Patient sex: M
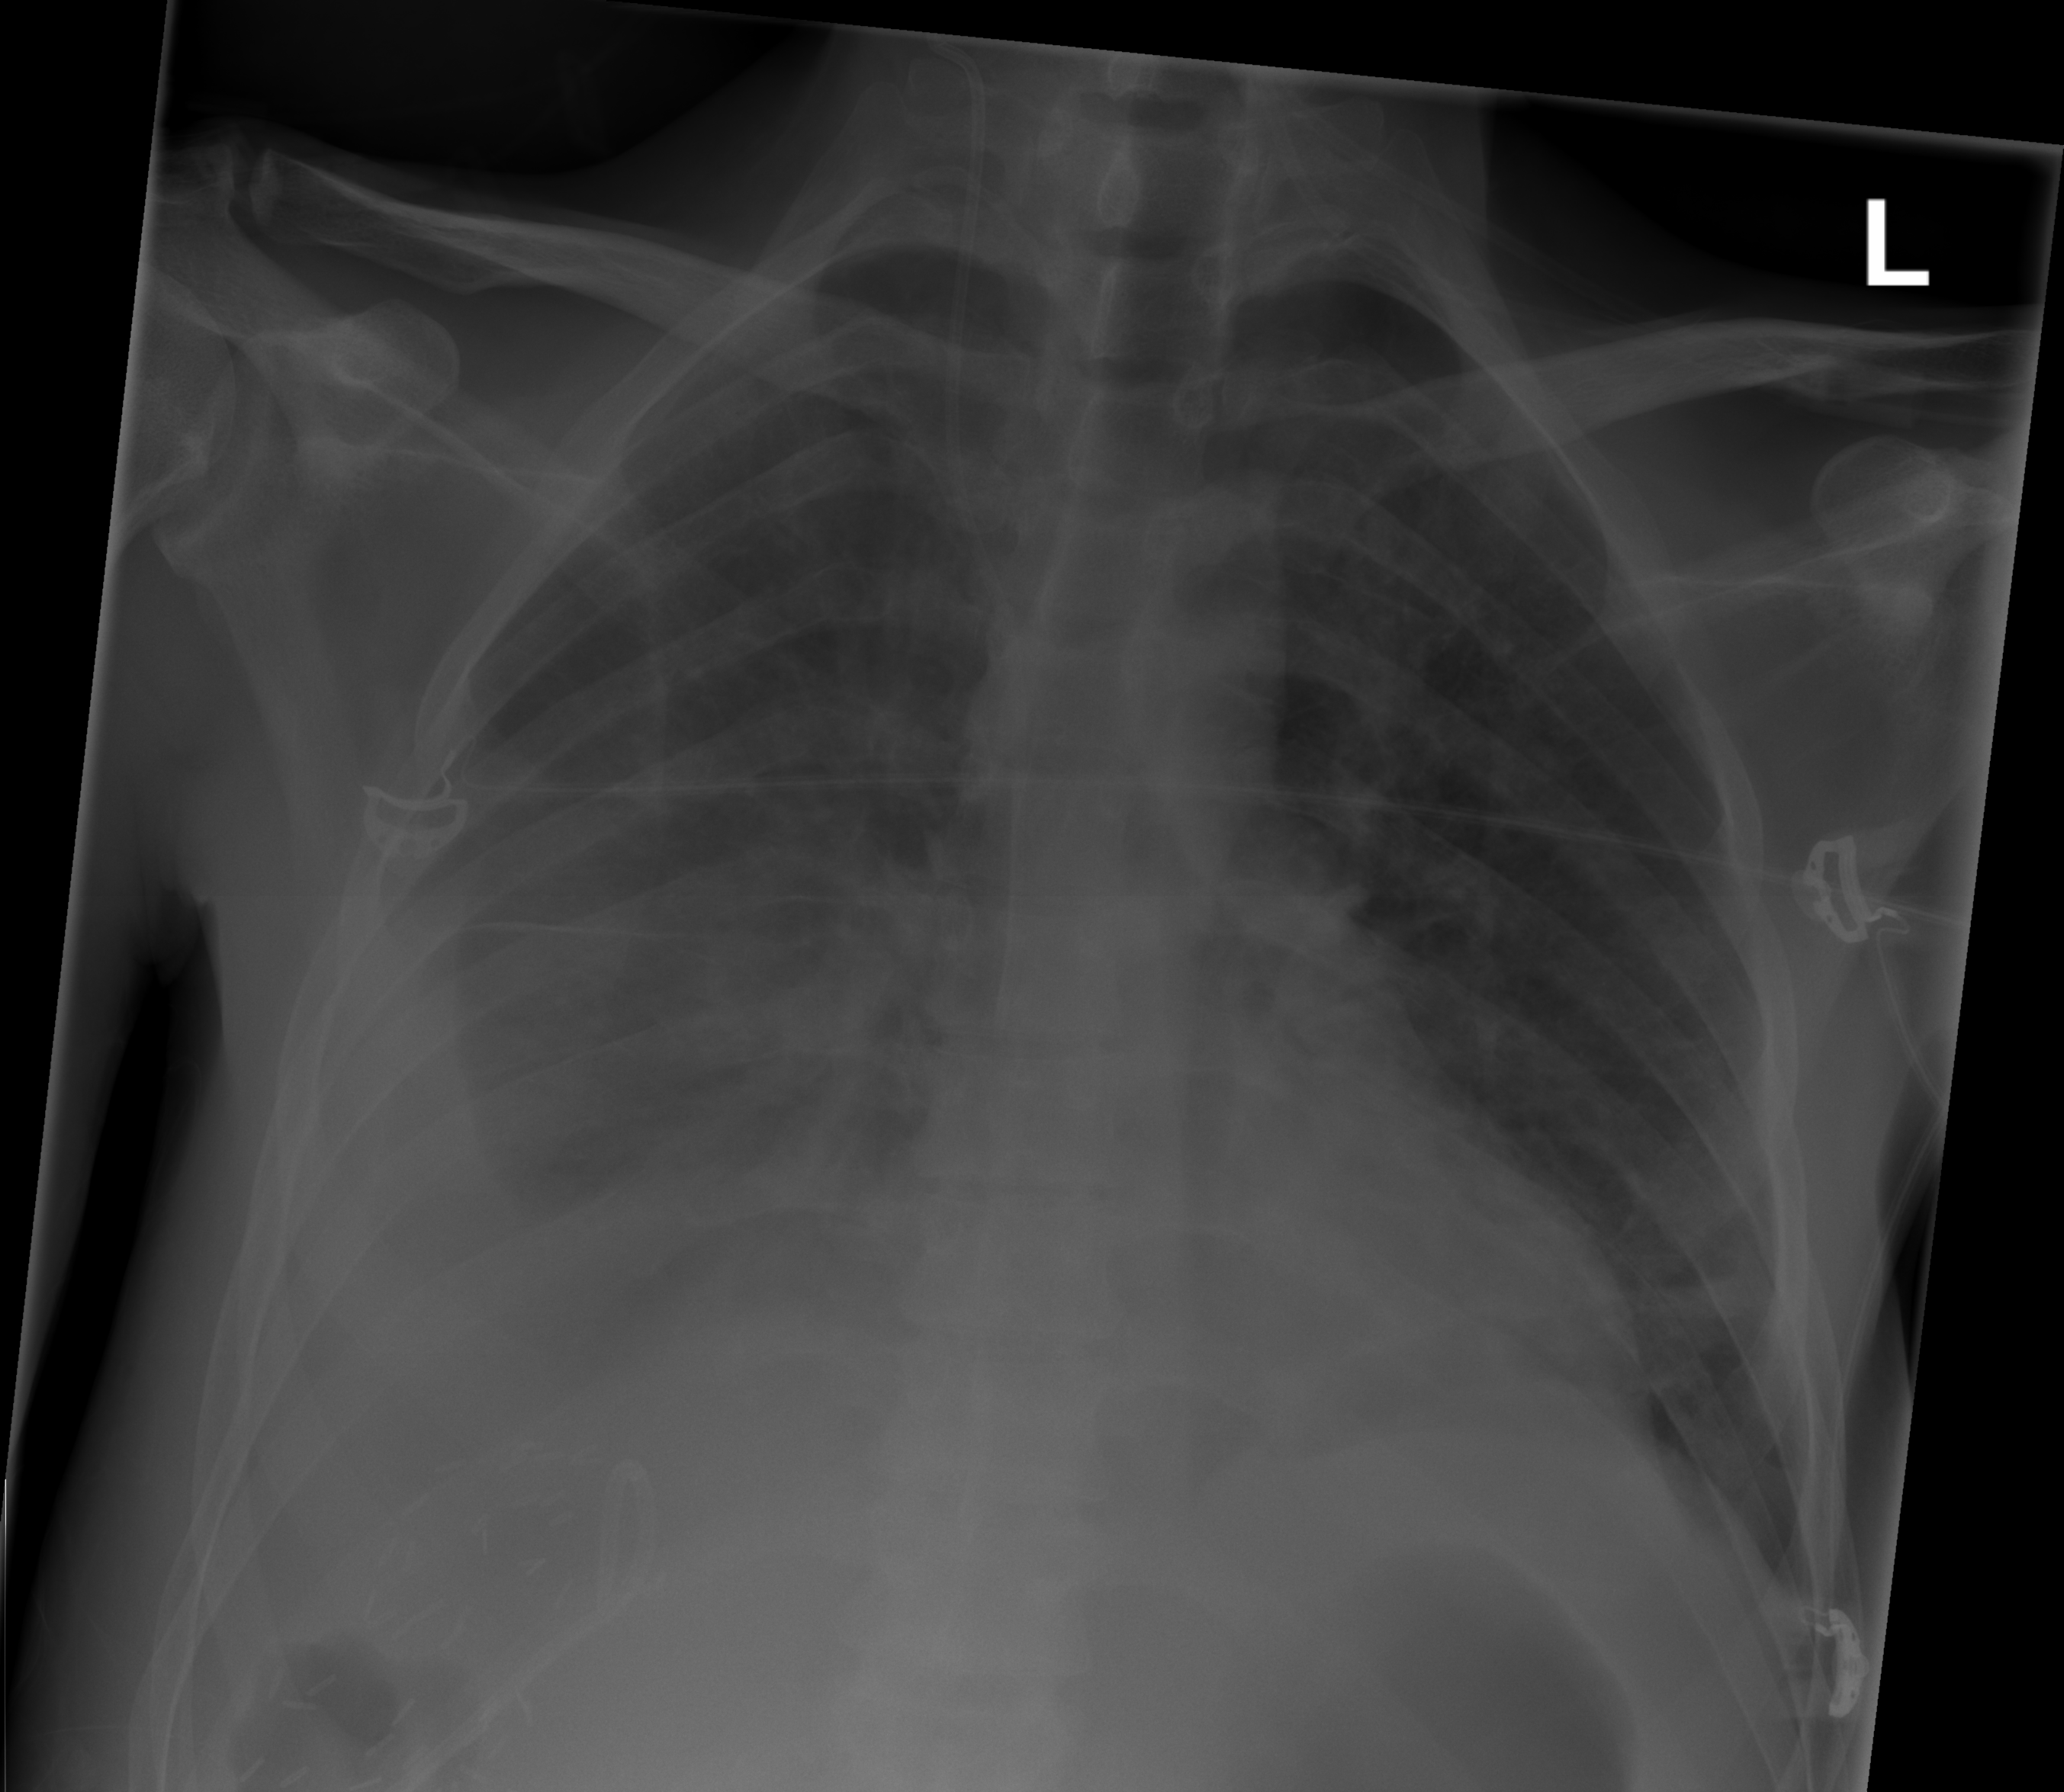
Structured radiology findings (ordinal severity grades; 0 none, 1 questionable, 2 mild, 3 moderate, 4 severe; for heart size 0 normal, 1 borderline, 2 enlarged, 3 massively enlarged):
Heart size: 0
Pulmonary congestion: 0
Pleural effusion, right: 3
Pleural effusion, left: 0
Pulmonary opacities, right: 0
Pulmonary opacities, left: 0
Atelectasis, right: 2
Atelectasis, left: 2